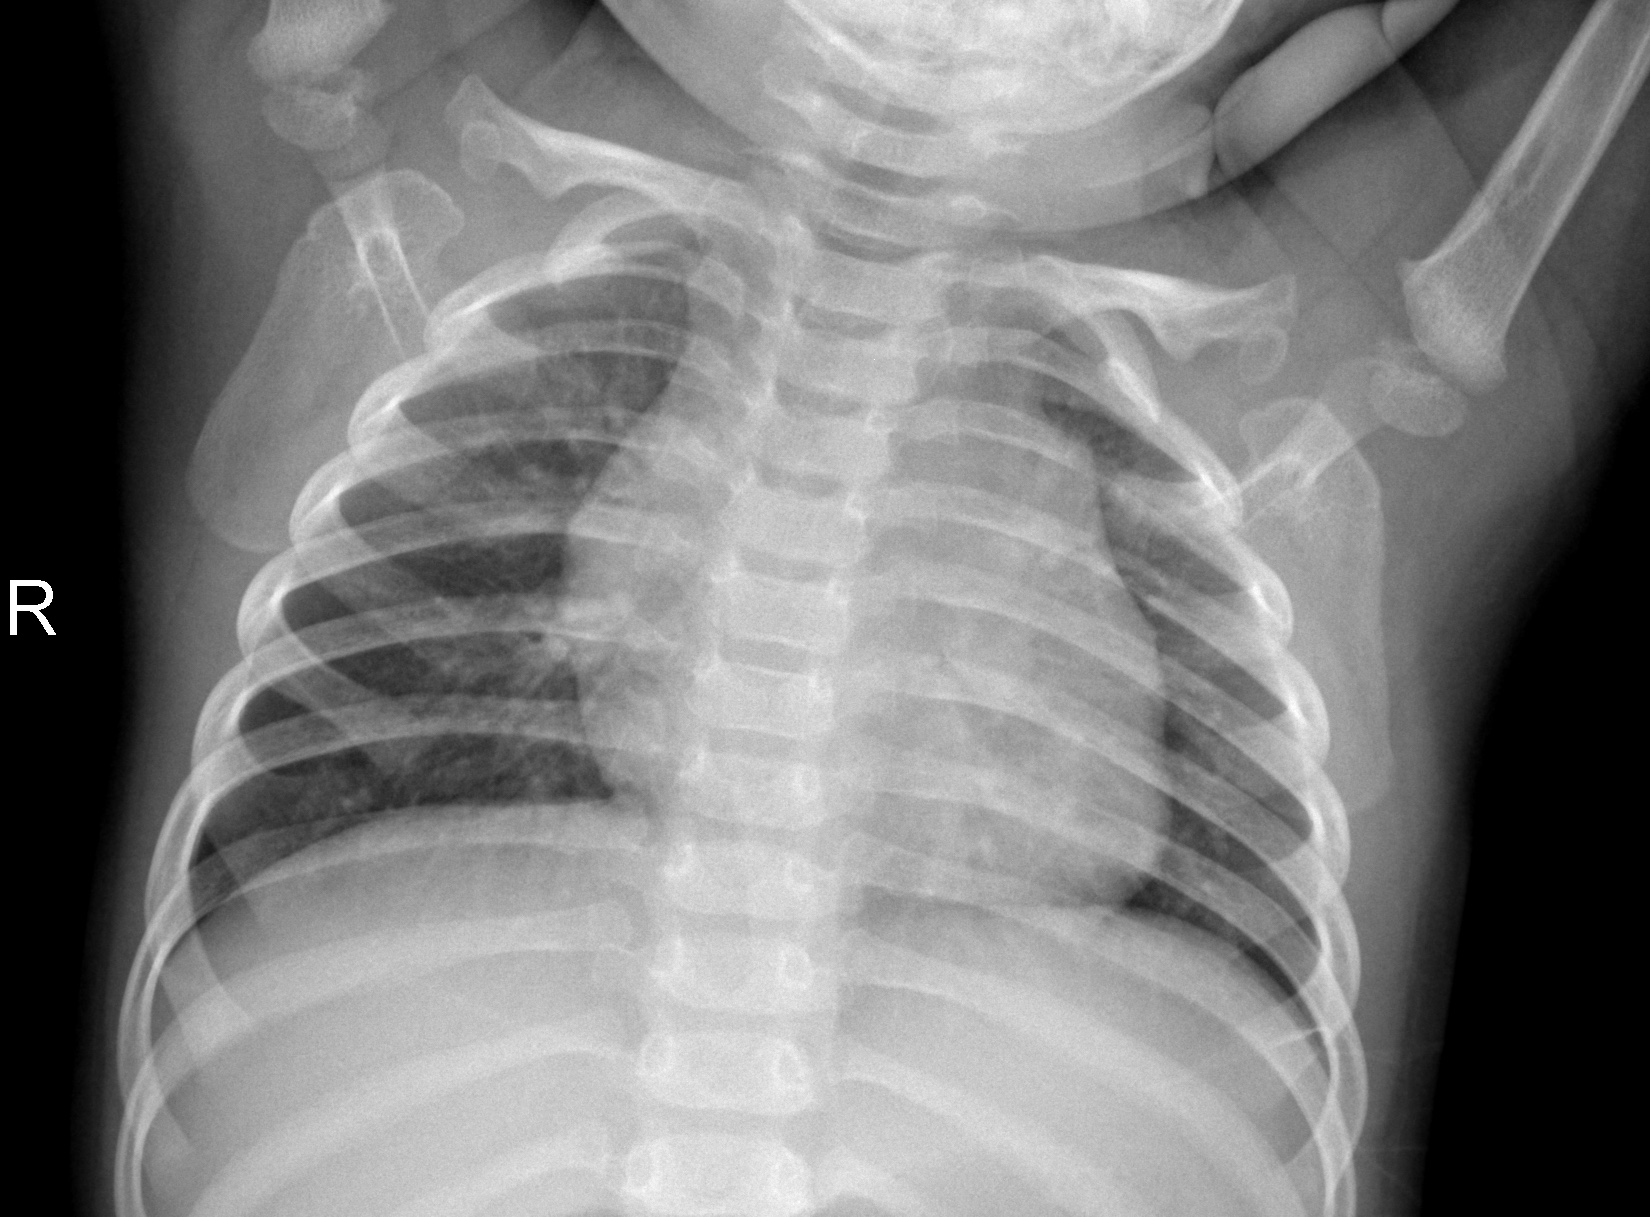
Diagnosis: NORMAL